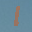
Label: 1